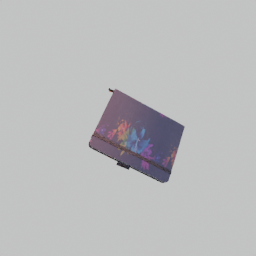
Label: tools